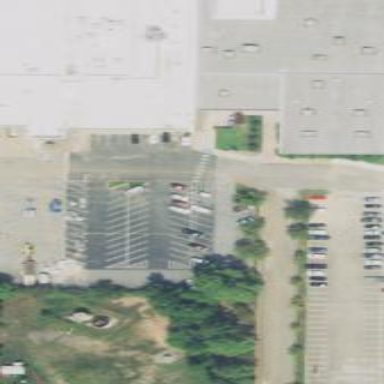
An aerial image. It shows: Parking area with asphalt surface.